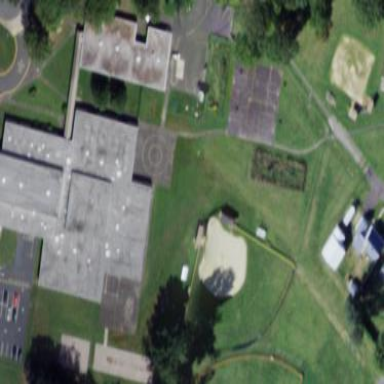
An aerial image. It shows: School building.